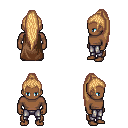
a pixel art fantasy rpg character, male body template, human, dark skin, brown cape, metal pants, light blonde extra-long topknot hairstyle, four views (front, back, left, right), 2x2 character sprite sheet, small pixel art, hard edges, no anti-aliasing